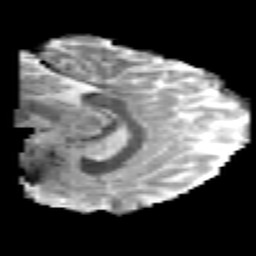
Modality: MD
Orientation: sagittal
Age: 26
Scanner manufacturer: philips
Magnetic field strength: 3 T
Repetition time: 8.592 s
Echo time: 0.1268 s